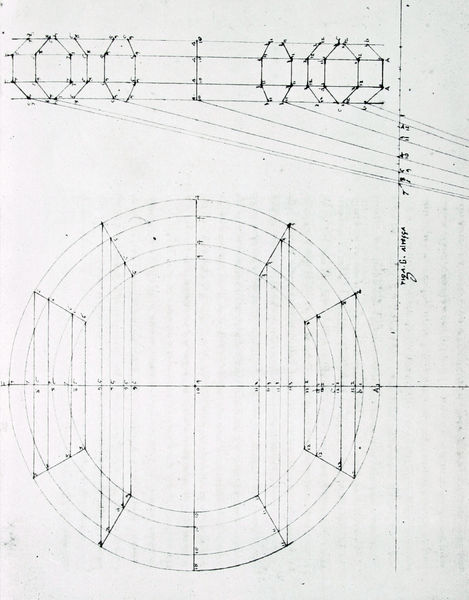
Titel: De Prospectiva Pingendi, Libro Terzo, Fig. L
Künstler: Piero della Francesca
Standort: Reggio Emilia
Institution: Biblioteca Panizzi
Schlagwörter: körper, weiß, fenster, grau, schwarz, skizze, zeichnung, rose, masse, zylinder, architektur, sehen, bild, horizont, weite, gitter, blatt, kreis, rund, turm, schrift, papier, perspektive, studie, abstrakt, fläche, flächen, grafik, graphik, linien, symmetrie, zahlen, ziffern, gerade, tiefe, striche, aufsicht, punkte, tusche, buch, ringe, strahlen, linie, parallel, schwarzweiss, radierung, seite, buchstaben, strich, punkt, kreise, beschriftung, bleistift, entwurf, tinte, flecken, konstruktion, plan, zentrum, lineal, geometrie, quadrat, handschrift, sechseck, grundriss, proportionen, parallelen, aufriss, zeichnungen, massangabe, zeichung, kriche, leitungen, oberleitung, winkel, parallele, exakt, schnitte, schwrzweiß, berechnung, mathematik, planung, messung, vermessung, senkrechte, oktogone, abstand, segmente, röhre, leitung, regeln, diagramm, waagerechte, physik, schnittpunkt, zeichnung skizze, geoemtrie, achtecke, mehrfachkreise, neschriftung, newton, plan skizze, perspektie, 36, skziie, glecken